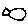
Label: fish